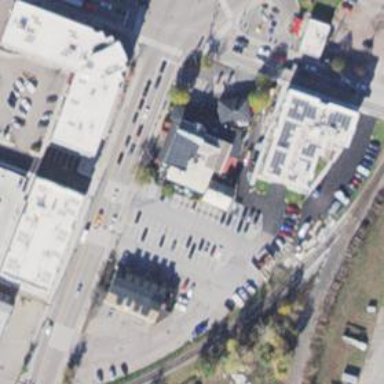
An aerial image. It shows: Parking area with asphalt surface.